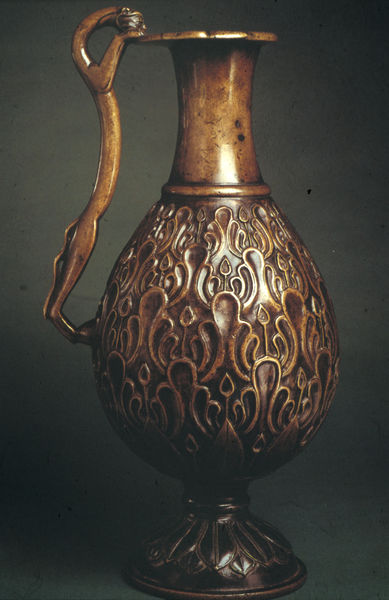
Titel: Wasserkrug, sasanidisch (Iran)
Künstler: unbekannt
Standort: New York
Institution: The Metropolitan Museum of Art
Schlagwörter: fuß, hand, kopf, blumen, braun, hintergrund, licht, schmuck, schwarz, tier, muster, ornament, flasche, trinken, sockel, stein, hals, figur, gold, kelch, stehend, gebeugt, kreis, oval, rund, amphore, henkel, kanne, keramik, krug, ton, vase, beine, schwanz, relief, bein, dekoration, jugendstil, glanz, ornamente, verzierung, metall, bauch, bronze, glatt, poliert, hoch, foto, fotografie, photographie, griff, katze, gefäß, messing, offen, antike, stern, kupfer, photo, verziert, pfote, öffnung, arabisch, antik, blaetter, löwe, ornamentik, guss, figürlich, kunsthandwerk, pfeil, gehämmert, islam, behälter, tropfen, verzierungen, bauchig, motive, getöpfert, gewölbt, tiger, raubtier, panther, kann, gepard, sternenmuster, sternmuster, eiförmig, handhabe, formschön, kupferfarbe